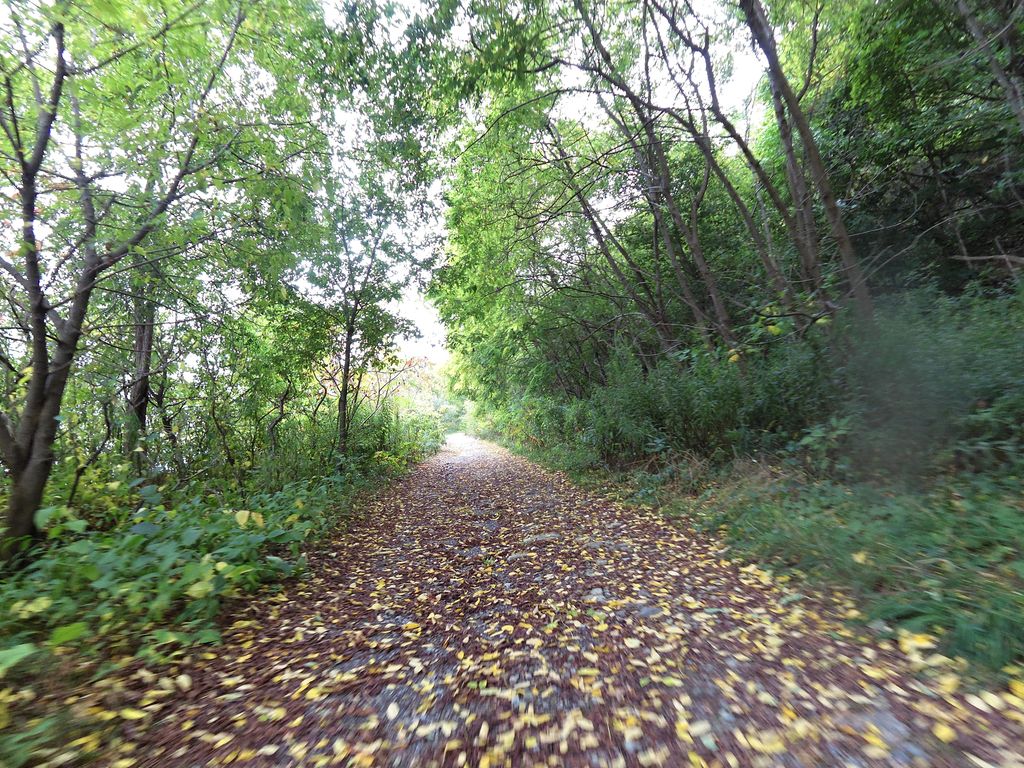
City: toronto